Interaction volume radius: 10 \u00c5
Interaction volume height: 15 \u00c5
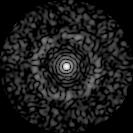
Disorder parameter: 0.8533